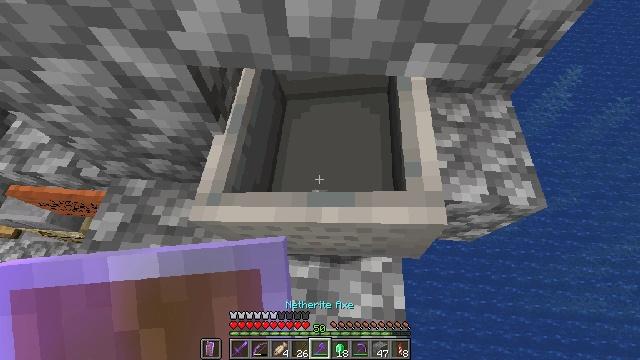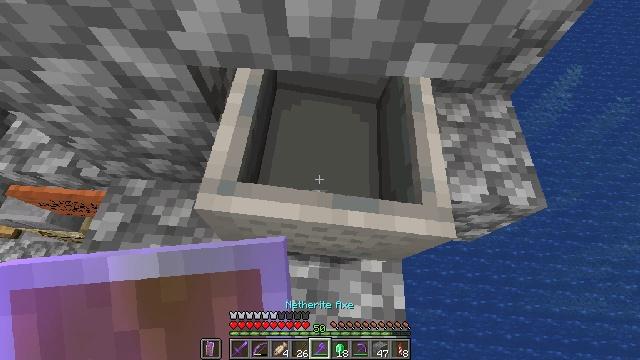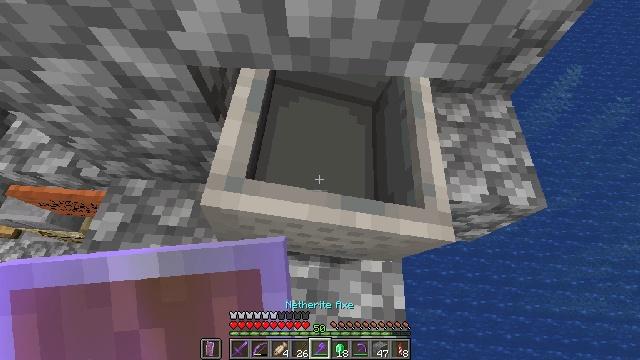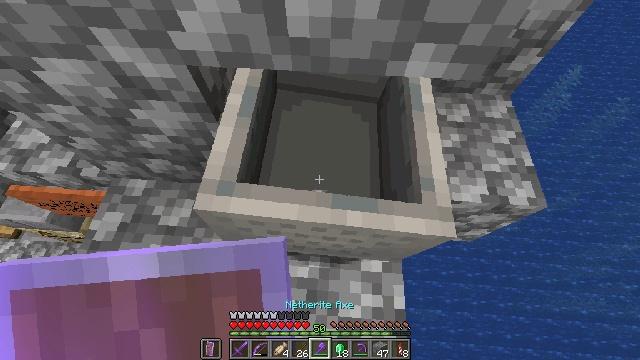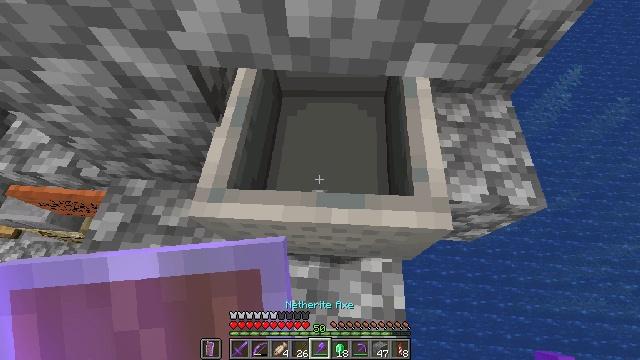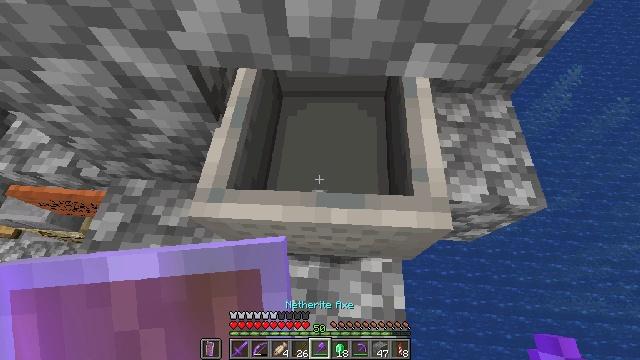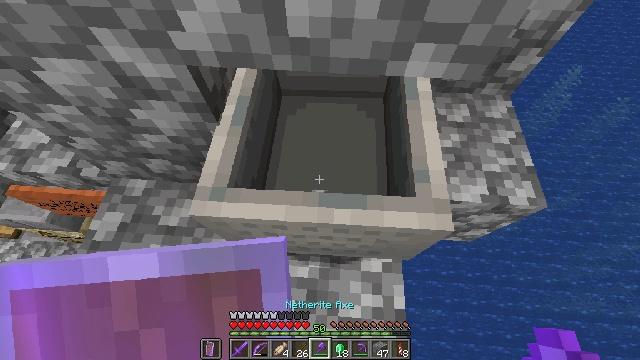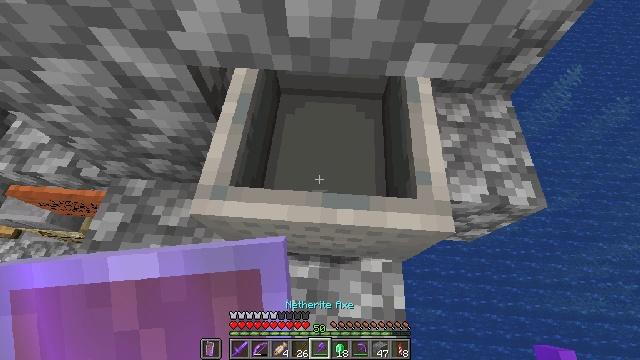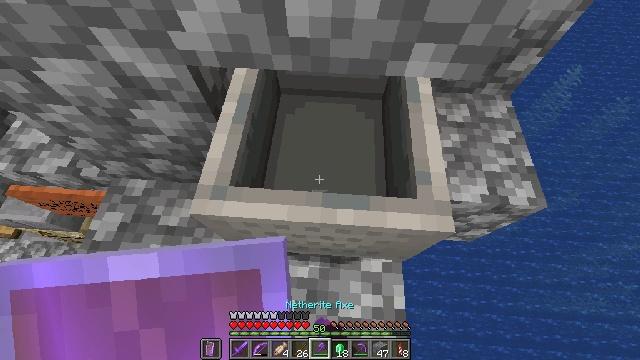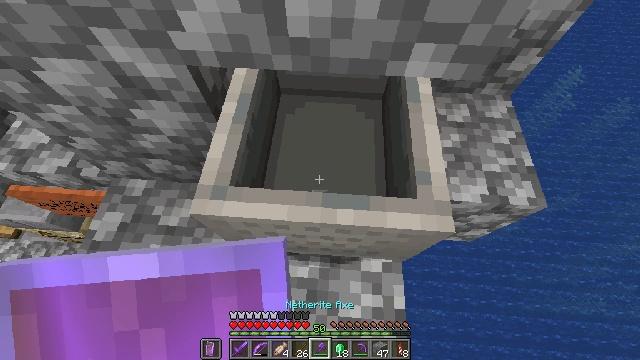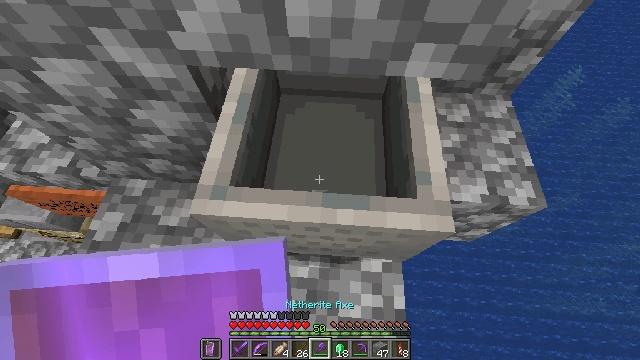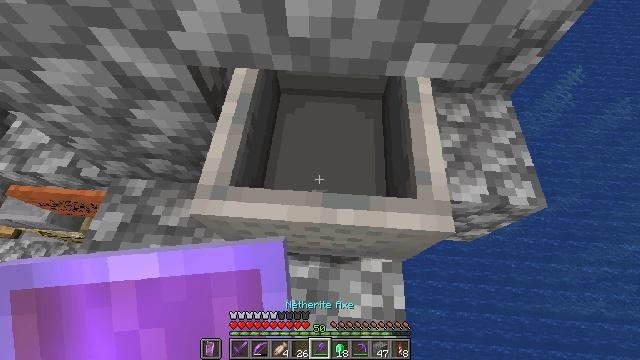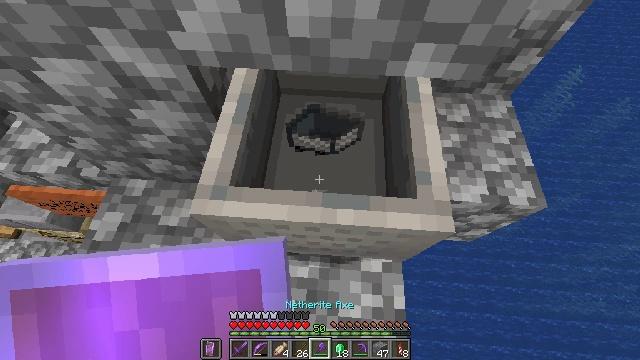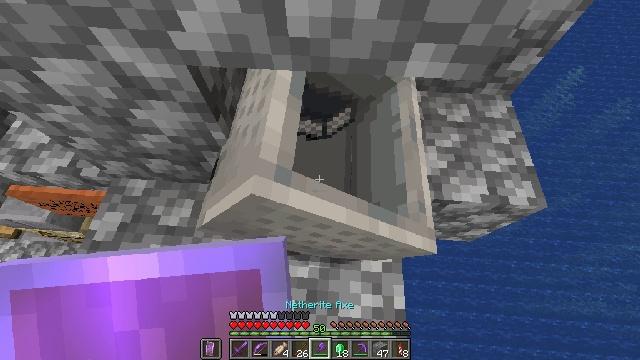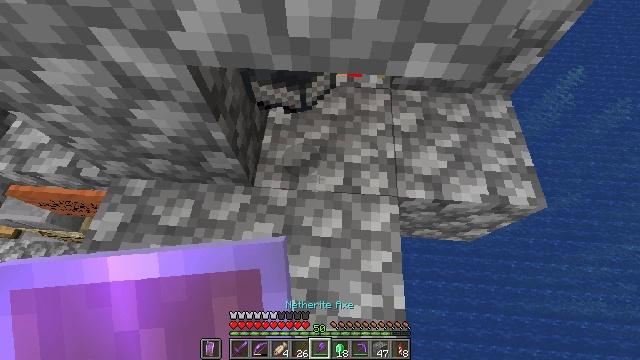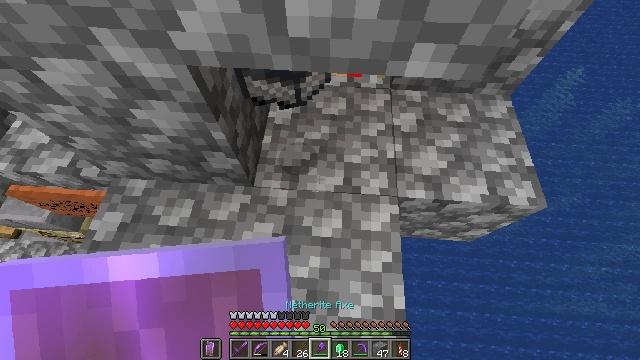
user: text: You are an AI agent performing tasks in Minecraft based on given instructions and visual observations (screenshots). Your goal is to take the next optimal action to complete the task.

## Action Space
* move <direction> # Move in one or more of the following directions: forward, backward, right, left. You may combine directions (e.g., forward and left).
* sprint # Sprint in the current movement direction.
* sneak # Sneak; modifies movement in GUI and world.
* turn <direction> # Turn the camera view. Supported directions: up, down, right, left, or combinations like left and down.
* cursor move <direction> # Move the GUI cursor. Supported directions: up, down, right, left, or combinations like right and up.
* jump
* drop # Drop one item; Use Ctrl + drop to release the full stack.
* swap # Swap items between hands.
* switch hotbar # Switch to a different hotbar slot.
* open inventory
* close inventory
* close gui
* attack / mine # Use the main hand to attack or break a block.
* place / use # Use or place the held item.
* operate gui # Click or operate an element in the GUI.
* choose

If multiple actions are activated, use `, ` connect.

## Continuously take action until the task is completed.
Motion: motion action
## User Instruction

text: Retrieve the stone bricks from an old building.
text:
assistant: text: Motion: no_op
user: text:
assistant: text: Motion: no_op
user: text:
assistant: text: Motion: no_op
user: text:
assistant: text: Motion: no_op
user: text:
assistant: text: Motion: no_op
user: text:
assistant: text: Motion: no_op
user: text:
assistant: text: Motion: attack / mine
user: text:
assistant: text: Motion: attack / mine
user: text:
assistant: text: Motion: attack / mine
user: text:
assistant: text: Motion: no_op
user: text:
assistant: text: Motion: no_op
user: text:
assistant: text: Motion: no_op
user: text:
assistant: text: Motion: no_op
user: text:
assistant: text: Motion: no_op
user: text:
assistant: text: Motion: no_op
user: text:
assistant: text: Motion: no_op
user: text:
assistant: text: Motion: no_op
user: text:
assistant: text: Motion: no_op
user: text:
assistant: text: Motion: no_op
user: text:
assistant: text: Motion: move forward
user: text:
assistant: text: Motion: move forward, turn left and down
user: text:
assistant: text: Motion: move forward, turn left and up
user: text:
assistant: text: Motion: move forward, turn left and up
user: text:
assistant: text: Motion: turn left and up
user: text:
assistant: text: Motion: no_op
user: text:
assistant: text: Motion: no_op
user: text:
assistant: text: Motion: no_op
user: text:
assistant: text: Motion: no_op
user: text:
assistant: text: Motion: no_op
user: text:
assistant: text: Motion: no_op